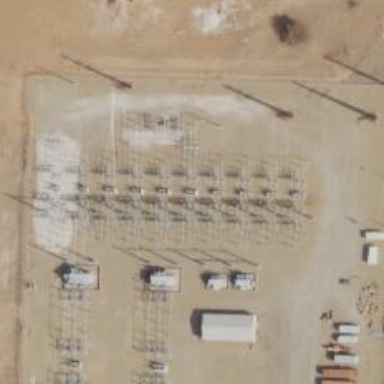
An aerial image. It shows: Switch for power supply.